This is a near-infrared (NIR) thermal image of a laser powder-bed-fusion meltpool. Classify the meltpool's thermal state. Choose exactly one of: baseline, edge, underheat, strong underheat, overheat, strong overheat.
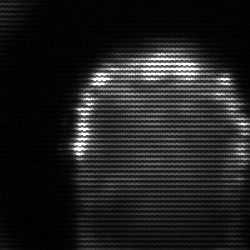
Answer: baseline